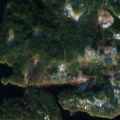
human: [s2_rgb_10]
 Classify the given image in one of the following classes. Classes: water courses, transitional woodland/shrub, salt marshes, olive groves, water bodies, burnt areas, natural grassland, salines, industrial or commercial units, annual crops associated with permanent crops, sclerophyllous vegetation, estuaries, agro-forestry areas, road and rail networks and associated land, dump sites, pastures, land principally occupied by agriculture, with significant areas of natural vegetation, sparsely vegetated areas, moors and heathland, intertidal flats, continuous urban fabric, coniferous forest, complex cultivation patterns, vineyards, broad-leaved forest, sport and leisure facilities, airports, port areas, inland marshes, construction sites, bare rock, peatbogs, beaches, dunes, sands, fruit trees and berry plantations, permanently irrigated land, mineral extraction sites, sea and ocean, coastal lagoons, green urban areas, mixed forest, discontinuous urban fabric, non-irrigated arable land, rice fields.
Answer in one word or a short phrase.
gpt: coniferous forest, mixed forest, water bodies